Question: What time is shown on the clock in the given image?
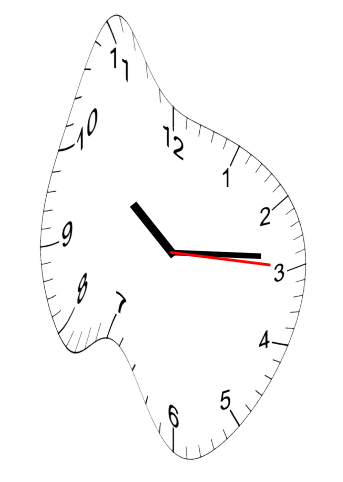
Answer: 10:14:15